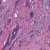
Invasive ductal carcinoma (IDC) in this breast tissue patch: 1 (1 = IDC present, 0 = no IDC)